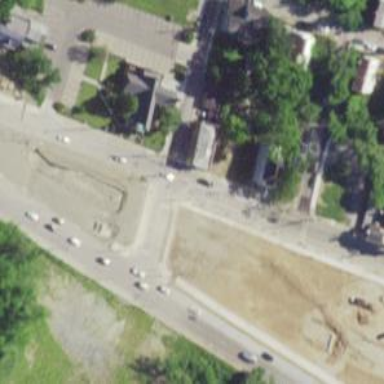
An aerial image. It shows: Crossing on footway.